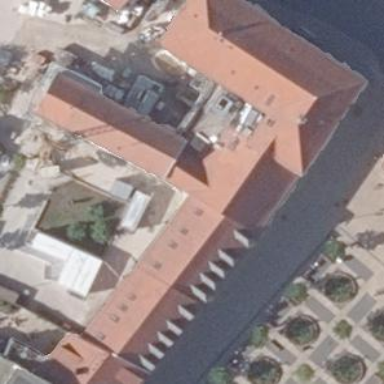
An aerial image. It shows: Town hall building.